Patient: sex F, age 29
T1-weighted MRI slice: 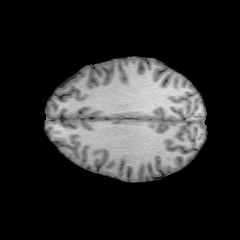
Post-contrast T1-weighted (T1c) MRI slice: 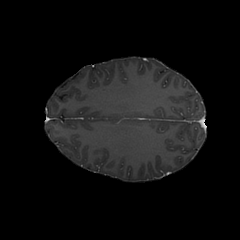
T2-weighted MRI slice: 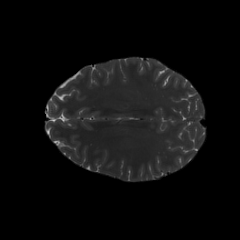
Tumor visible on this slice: no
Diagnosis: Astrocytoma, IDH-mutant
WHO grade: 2